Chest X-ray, PA view. Patient: 50 years old, sex M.
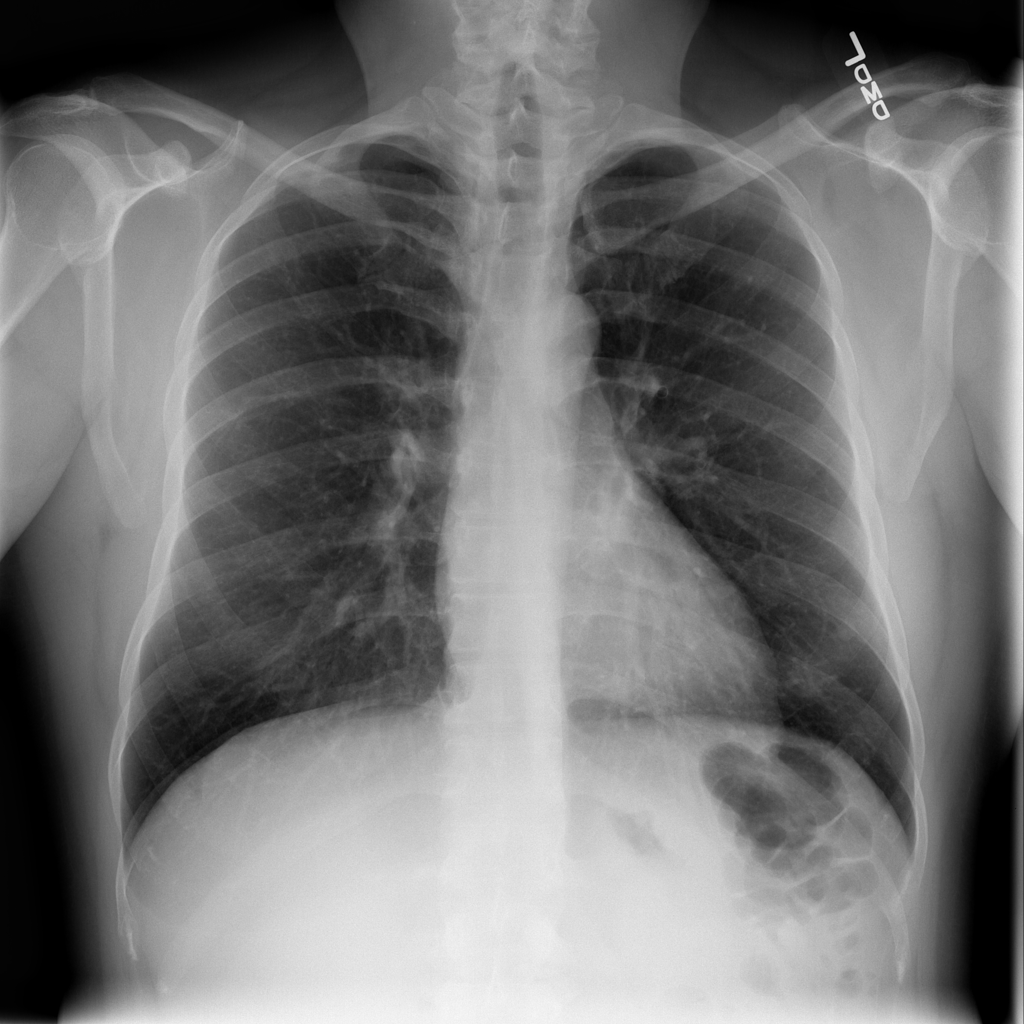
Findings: No Finding